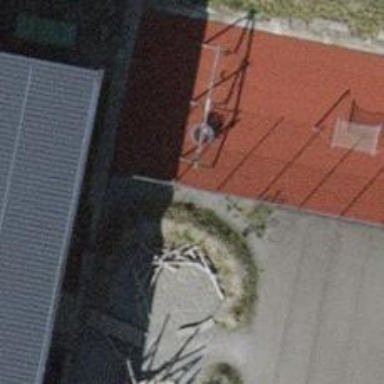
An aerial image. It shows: Playground area for leisure land.